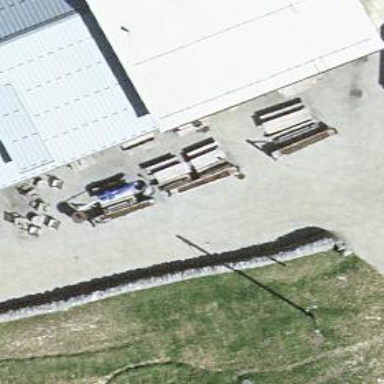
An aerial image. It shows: Restaurant.